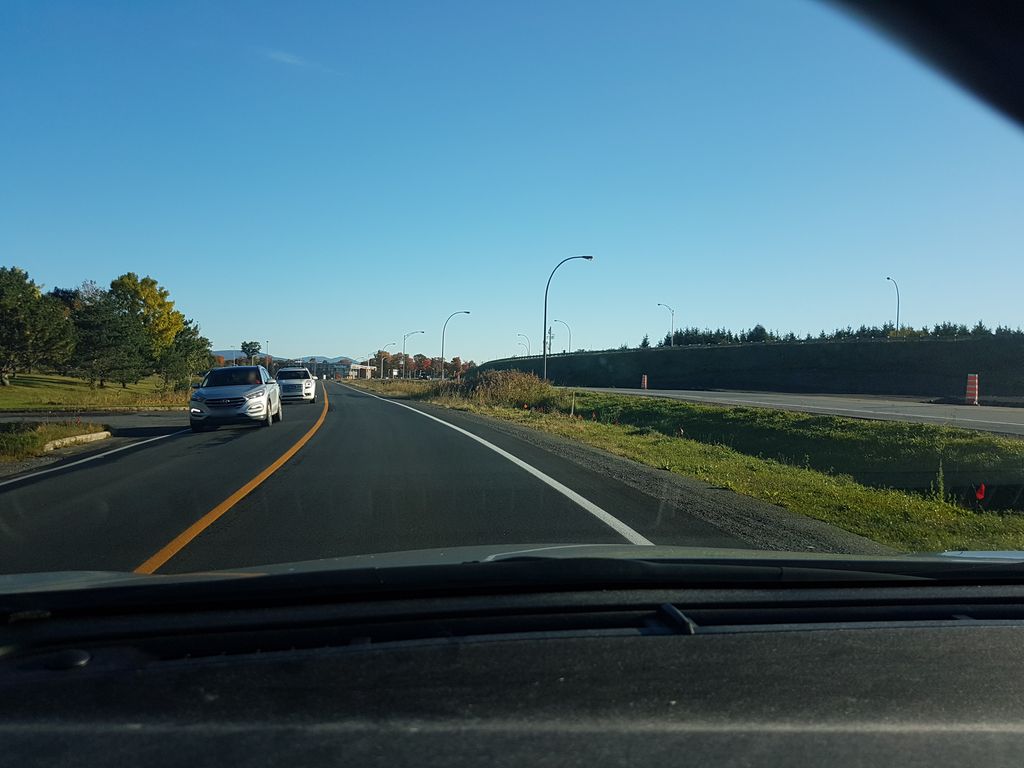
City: quebec_city